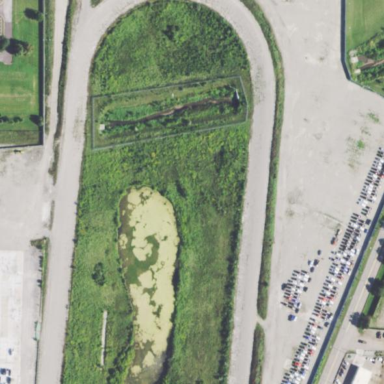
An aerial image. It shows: Raceway for motor sports.